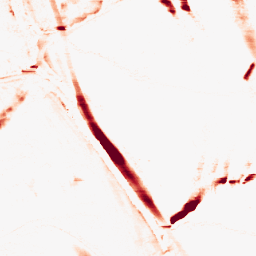
Category: morphological
Decomposition family: morphological_rect
Decomposition parameters: operation: opening
width: 20
height: 3
Upsampling method: linear_exact
Upsampling parameters: scale: 8
Upsampling scale: 8